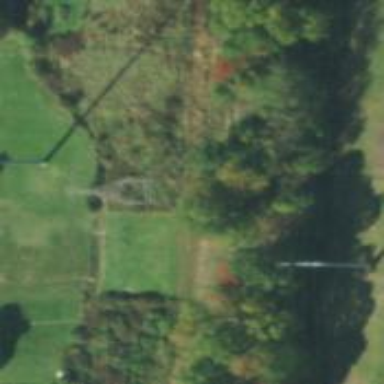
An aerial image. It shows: Lattice structure tower used for power transmission.